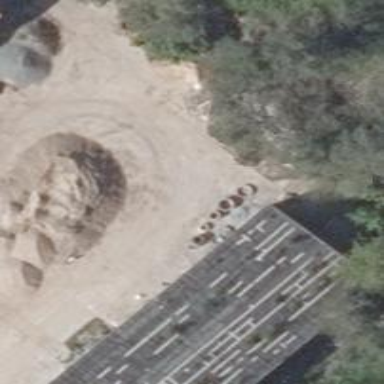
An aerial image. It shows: Concrete driveway with surface made of concrete plates.